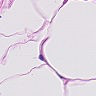
Metastatic tissue present: no